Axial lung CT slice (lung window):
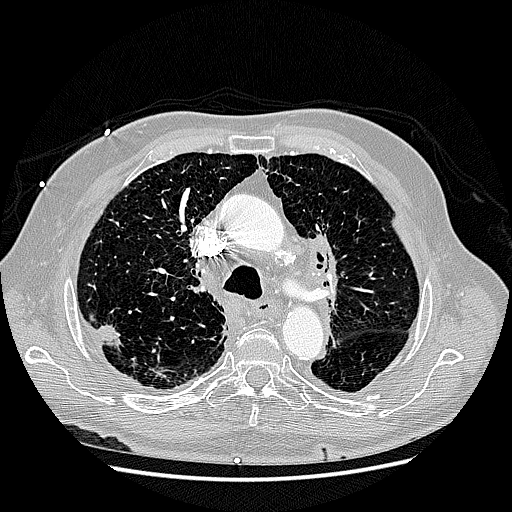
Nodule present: yes
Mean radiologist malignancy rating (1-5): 4.667